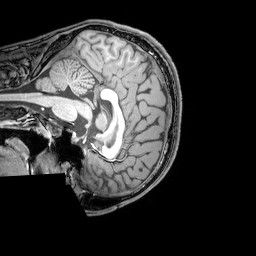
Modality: T1w
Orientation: sagittal
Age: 21
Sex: male
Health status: healthy
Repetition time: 0.081 s
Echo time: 0.037 s